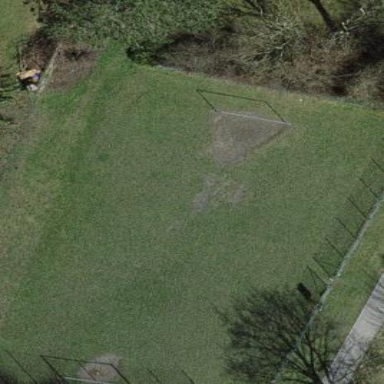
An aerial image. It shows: Soccer pitch for outdoor sports and leisure activities.